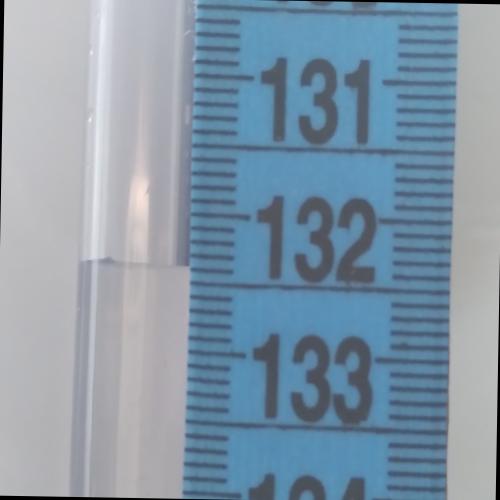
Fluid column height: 132.4 cm